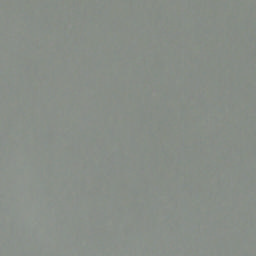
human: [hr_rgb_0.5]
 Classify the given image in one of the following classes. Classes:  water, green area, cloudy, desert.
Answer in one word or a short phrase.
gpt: cloudy